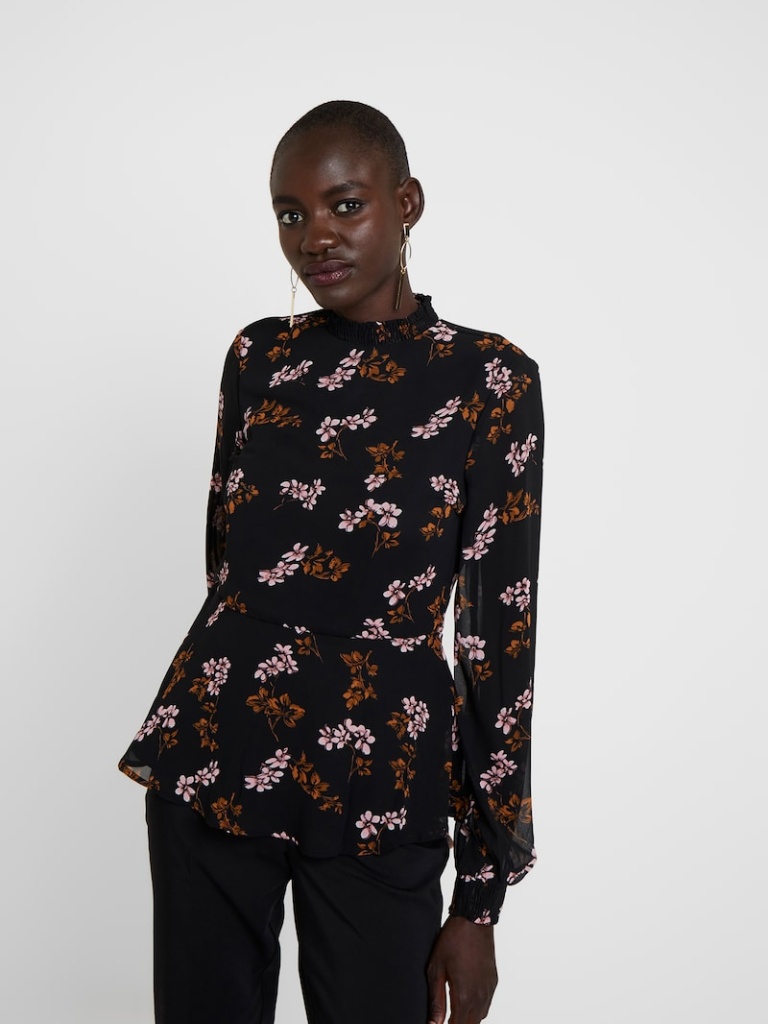
chiffon relaxed a long-sleeved with the sleeves down hip length Untucked high-neck blouse